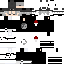
A male skeleton skin with dark skin, wearing brown helmet dressed in a black hoodie and black pants, featuring a closed mouth.